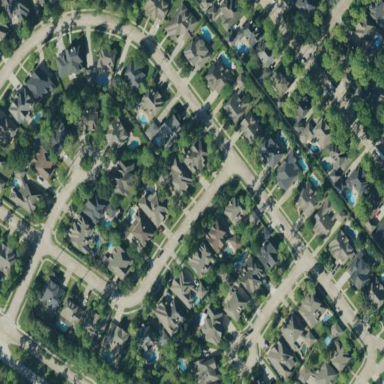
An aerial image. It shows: Residential area within neighborhood.